Interaction volume radius: 5 \u00c5
Interaction volume height: 15 \u00c5
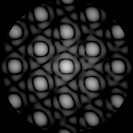
Disorder parameter: 0.04624